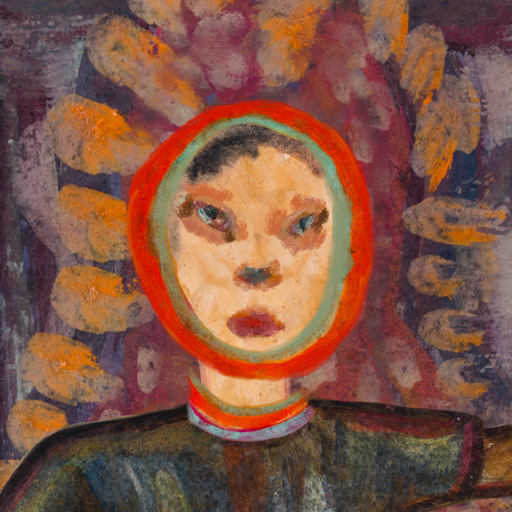
Background: Doll, Head And Neck Front: Childish, Face Front: Boggyland, Bust: Mosgoul, Hair Front: Sisters, Head Accessory: Blank, Second Necklace: Blank, Necklace: Sisters, Baby: Blank